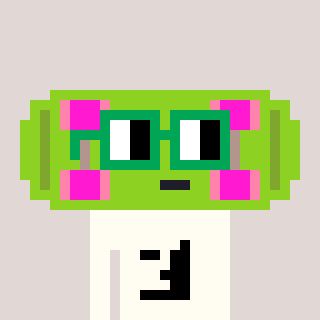
a pixel art character with square green glasses, a skateboard-shaped head and a grayscale-colored body on a warm background